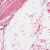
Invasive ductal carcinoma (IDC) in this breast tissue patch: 0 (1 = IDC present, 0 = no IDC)